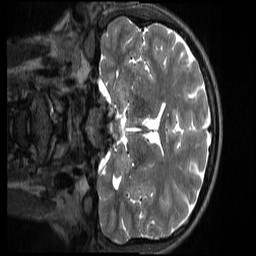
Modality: T2w
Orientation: coronal
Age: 22
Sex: male